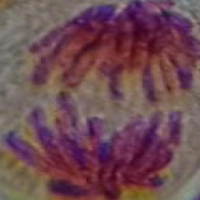
Label: anaphase